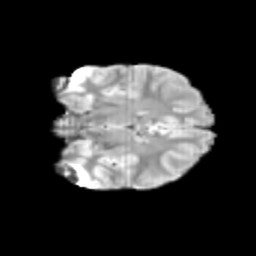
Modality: T2w
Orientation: coronal
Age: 12
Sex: male
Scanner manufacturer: siemens
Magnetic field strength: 3 T
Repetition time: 3.8 s
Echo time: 0.07 s